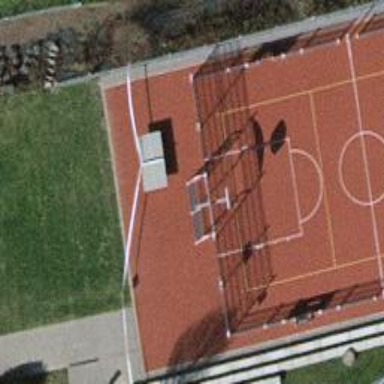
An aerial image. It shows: Pitch for leisure activities.